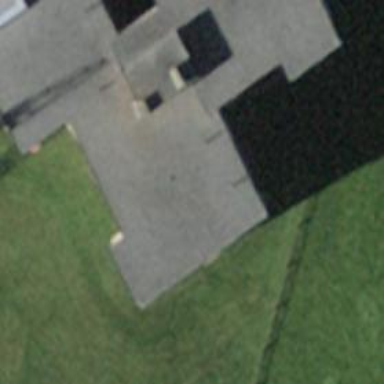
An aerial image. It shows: Building with flat roof.